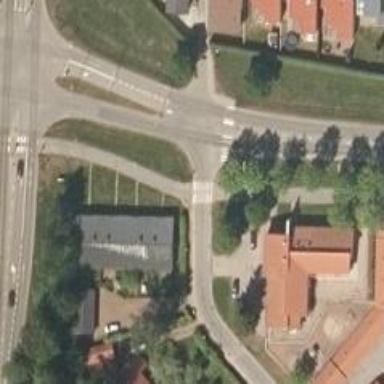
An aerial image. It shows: Footway with asphalt surface and zebra crossing.